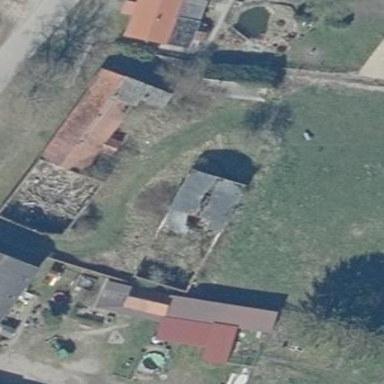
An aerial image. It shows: Ruins of building.